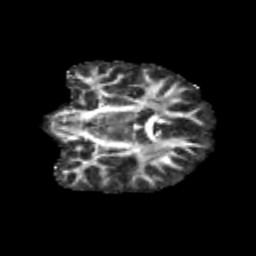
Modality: FA
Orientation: coronal
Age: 12
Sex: male
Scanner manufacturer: siemens
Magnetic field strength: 3 T
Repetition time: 3.8 s
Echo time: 0.07 s